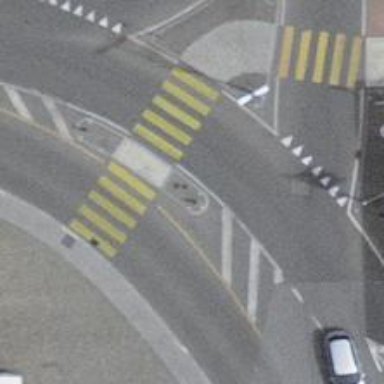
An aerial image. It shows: Uncontrolled zebra crossing with marked island on the road.